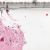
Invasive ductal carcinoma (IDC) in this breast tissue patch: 0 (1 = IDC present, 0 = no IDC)